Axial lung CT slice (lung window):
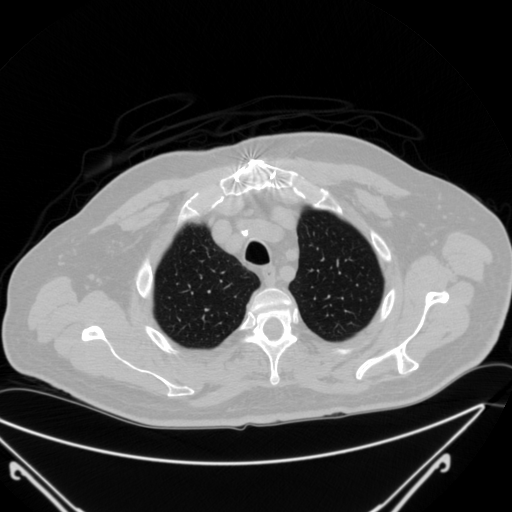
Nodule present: no